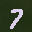
Label: 7